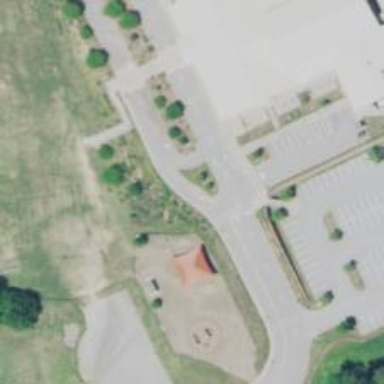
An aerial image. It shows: Road leading to elementary school property.